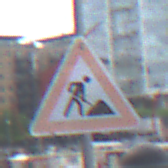
Verkehrszeichen: Arbeitsstelle
Umgebung: Outdoor, Urban
Tageszeit: MorningAfternoon
Wetter: Overcast
Licht: Natural
Jahreszeit: NotSpecified
Kontrast: LowContrast